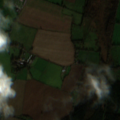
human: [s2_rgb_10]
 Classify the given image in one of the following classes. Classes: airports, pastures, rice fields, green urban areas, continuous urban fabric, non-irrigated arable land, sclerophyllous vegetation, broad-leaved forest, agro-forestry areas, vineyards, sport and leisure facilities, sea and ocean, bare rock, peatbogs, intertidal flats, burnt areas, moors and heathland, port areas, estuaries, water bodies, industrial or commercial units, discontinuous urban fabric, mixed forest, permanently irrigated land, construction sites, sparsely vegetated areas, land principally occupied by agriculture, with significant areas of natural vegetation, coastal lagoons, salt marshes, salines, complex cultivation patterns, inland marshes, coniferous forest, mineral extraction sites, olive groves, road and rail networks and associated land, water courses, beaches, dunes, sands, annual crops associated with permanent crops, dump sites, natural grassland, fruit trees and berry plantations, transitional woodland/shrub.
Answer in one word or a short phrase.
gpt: discontinuous urban fabric, non-irrigated arable land, pastures, coniferous forest, transitional woodland/shrub